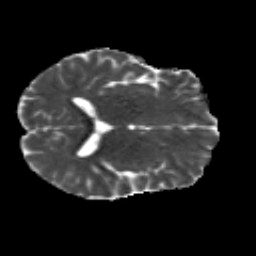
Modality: MD
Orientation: axial
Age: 18
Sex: male
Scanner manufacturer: siemens
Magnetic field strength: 3 T
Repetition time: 8.8 s
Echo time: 0.085 s